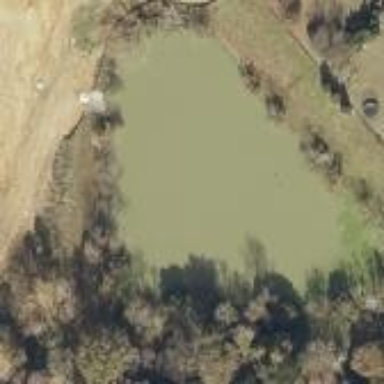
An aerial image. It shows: Pond surrounded by natural water.